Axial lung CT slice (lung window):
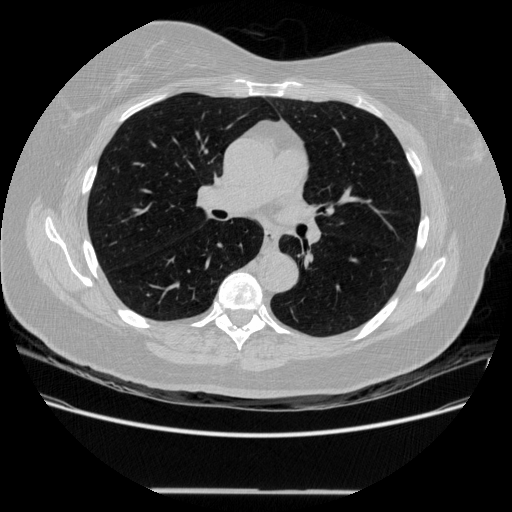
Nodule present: no